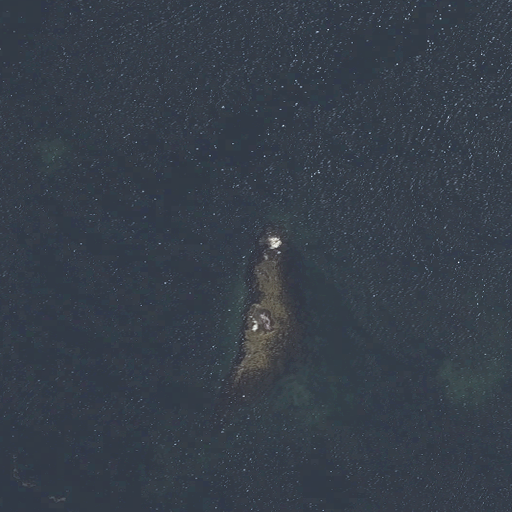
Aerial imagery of bar in Maine named Thrumcap Ledge containing only open water